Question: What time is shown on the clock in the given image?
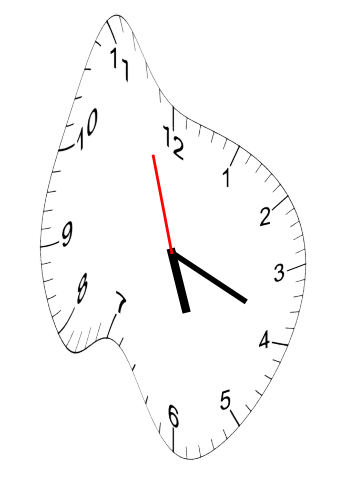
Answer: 05:18:57